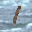
Label: 1